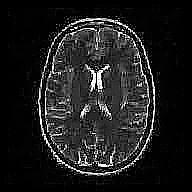
Label: notumor